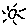
Label: sun